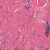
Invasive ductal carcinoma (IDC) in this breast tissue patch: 0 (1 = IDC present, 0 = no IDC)